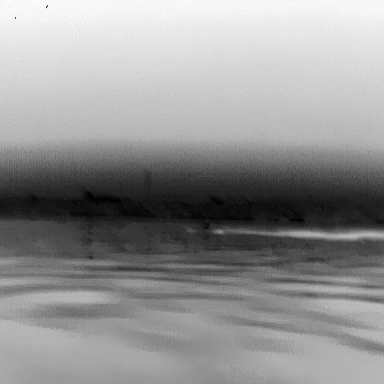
There is a canoe in the infrared image.